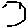
Label: hexagon